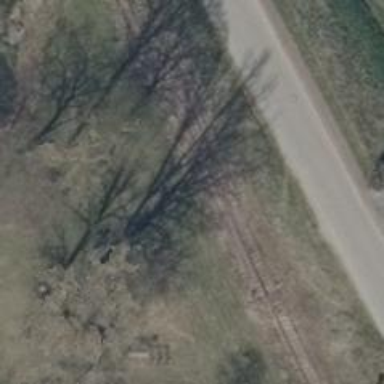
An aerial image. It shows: Railway switch.